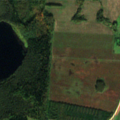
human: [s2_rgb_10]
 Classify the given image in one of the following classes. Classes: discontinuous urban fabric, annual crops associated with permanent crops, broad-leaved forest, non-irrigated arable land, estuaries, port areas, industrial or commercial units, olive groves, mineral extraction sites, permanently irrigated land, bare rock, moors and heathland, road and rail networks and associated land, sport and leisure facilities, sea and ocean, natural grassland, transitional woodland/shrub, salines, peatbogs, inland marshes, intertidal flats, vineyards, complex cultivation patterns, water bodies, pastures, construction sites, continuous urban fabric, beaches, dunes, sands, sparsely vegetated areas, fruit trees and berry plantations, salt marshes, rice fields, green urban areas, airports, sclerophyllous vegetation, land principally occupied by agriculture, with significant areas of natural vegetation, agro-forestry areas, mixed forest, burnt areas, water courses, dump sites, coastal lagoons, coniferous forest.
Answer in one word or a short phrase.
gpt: non-irrigated arable land, pastures, broad-leaved forest, coniferous forest, mixed forest, peatbogs, water bodies